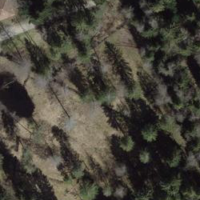
EUNIS habitat code: 41
Species observed at this site:
Prunella vulgaris
Pteridium aquilinum
Mentha aquatica
Lysimachia vulgaris
Hydrocotyle vulgaris